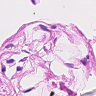
Metastatic tissue present: no